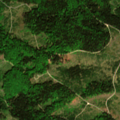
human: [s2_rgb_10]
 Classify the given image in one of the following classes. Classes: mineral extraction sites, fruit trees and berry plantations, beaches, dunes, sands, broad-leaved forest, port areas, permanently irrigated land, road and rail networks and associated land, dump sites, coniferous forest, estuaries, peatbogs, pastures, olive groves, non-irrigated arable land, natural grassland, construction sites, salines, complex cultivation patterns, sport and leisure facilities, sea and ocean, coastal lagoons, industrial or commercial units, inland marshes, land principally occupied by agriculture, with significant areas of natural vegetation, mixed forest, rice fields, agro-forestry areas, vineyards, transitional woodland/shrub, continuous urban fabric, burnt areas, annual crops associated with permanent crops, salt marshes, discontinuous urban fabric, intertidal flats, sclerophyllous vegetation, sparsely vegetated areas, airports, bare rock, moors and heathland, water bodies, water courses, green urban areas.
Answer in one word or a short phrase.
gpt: coniferous forest, transitional woodland/shrub